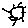
Label: sun